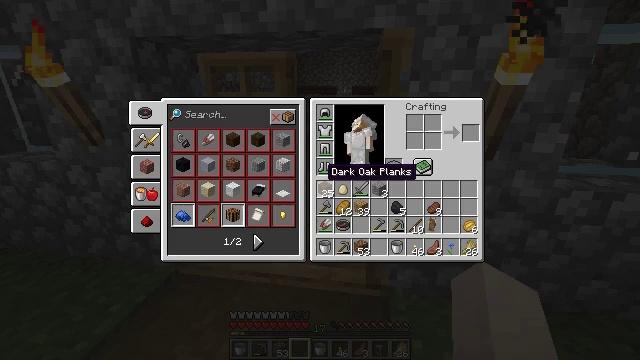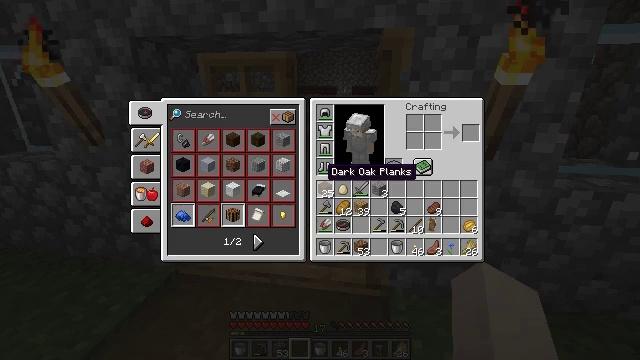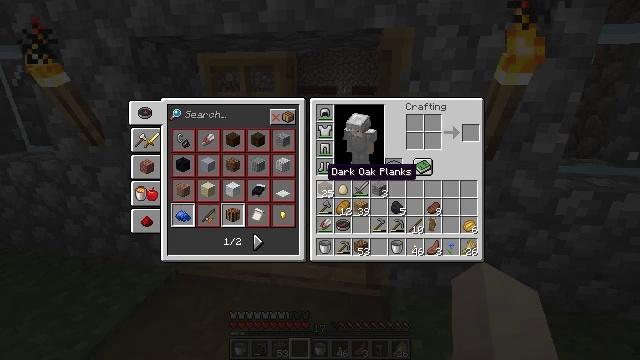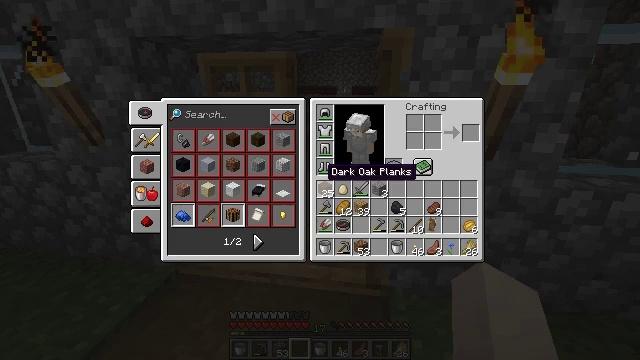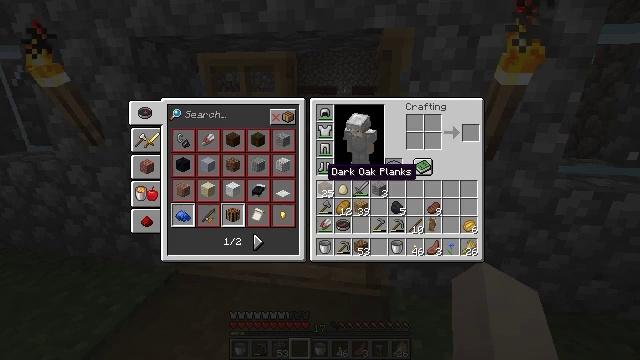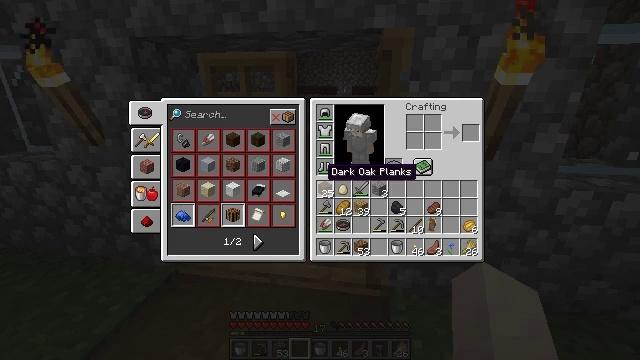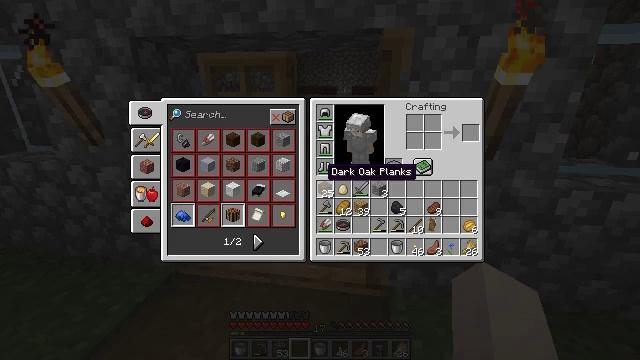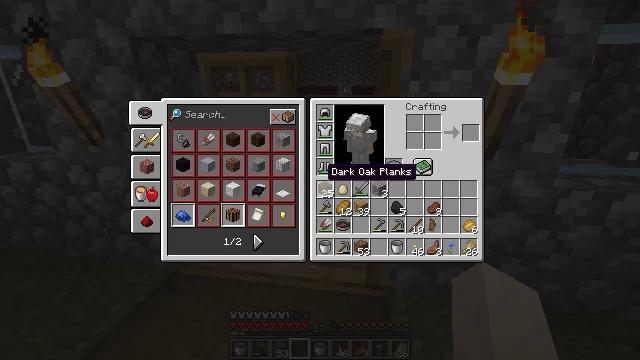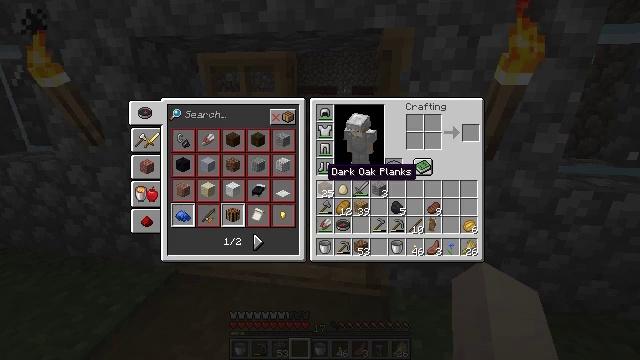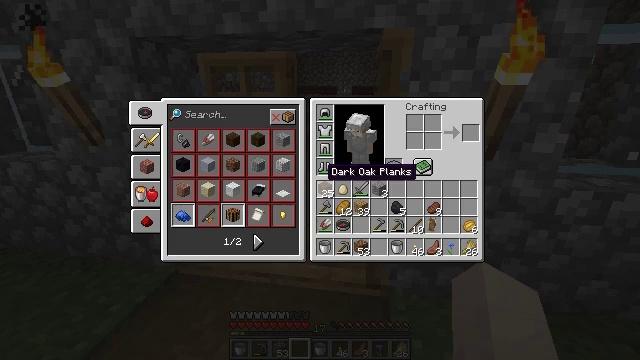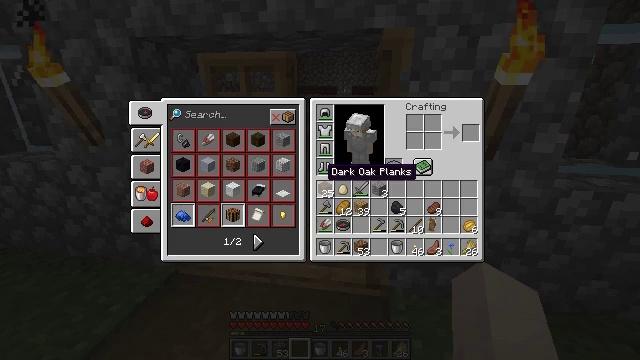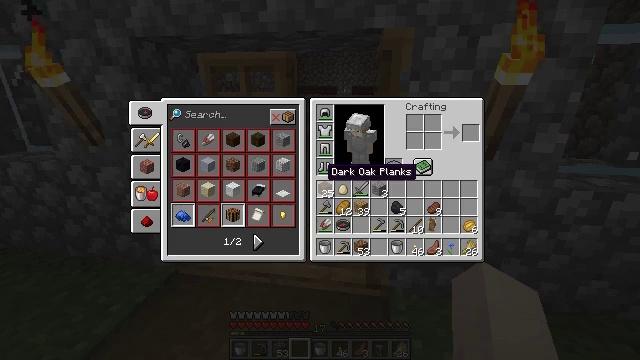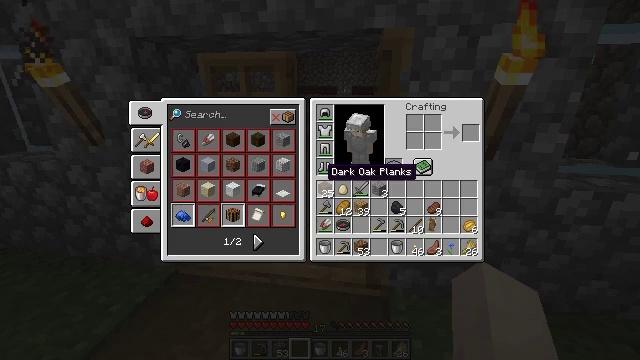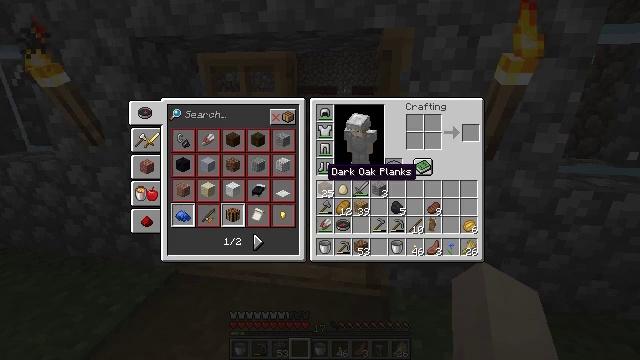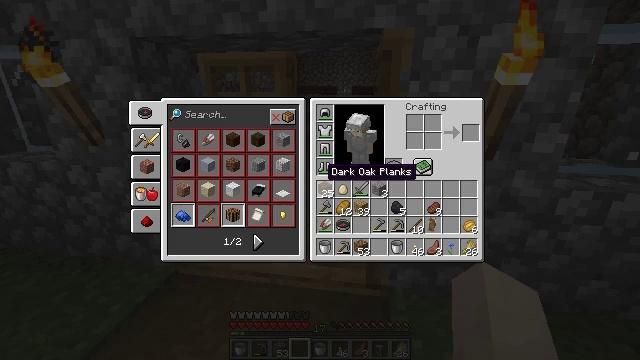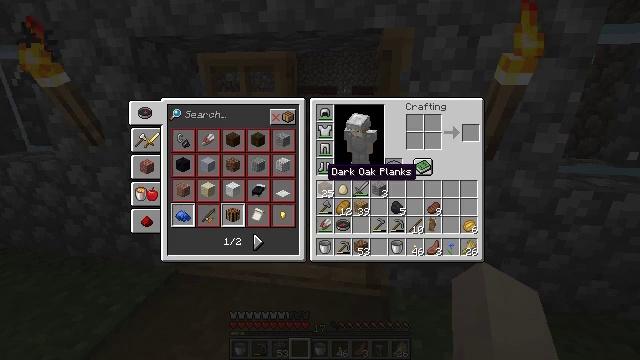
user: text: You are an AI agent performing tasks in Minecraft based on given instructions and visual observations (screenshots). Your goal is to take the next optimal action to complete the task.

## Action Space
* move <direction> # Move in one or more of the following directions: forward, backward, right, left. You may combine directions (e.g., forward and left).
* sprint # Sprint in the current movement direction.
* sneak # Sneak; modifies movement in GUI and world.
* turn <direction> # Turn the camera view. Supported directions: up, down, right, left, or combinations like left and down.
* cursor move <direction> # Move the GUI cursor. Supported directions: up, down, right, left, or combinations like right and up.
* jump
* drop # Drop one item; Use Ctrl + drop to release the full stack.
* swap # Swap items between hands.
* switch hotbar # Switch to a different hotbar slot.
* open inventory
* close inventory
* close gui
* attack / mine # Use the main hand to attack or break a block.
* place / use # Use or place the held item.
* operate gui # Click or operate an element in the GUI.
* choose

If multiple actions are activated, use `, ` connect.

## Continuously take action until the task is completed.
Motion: motion action
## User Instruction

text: Break the oxeye daisy to gather it.
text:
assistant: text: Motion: open inventory
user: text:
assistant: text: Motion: open inventory
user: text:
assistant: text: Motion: no_op
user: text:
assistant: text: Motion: no_op
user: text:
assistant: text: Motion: no_op
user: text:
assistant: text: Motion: no_op
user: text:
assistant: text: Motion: no_op
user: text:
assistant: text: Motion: no_op
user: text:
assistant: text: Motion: no_op
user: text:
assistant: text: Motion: no_op
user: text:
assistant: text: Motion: no_op
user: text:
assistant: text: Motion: no_op
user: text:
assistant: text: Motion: no_op
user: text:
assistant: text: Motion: no_op
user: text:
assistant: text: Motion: no_op
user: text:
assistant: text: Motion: no_op
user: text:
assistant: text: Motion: no_op
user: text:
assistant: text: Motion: no_op
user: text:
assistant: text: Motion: no_op
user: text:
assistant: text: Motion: no_op
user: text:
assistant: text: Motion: cursor move right
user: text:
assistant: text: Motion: cursor move right
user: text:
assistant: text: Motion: turn right
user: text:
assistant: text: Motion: turn right
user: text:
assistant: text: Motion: turn right
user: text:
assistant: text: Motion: turn right
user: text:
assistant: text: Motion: turn right and up
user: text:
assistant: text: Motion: turn right and up
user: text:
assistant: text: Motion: turn right
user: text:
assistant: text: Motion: no_op